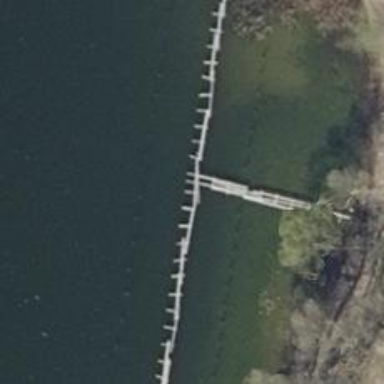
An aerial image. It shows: Man-made pier.